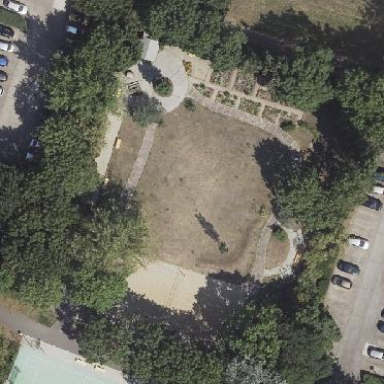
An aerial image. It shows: Playground area for leisure activities on the land.